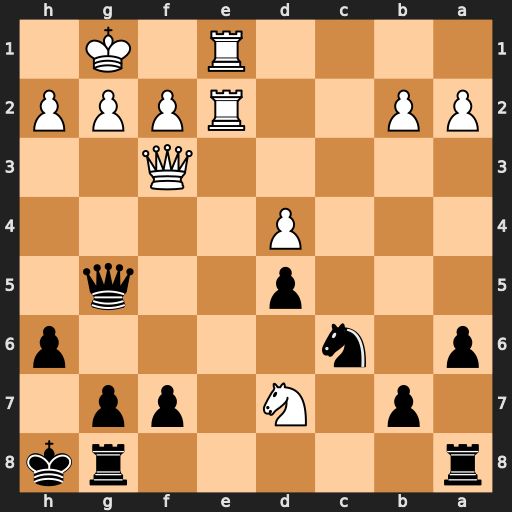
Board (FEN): r5rk/1p1N1pp1/p1n4p/3p2q1/3P4/5Q2/PP2RPPP/4R1K1
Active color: b
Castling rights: -
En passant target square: -
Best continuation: Nxd4 Qd3 Nxe2+